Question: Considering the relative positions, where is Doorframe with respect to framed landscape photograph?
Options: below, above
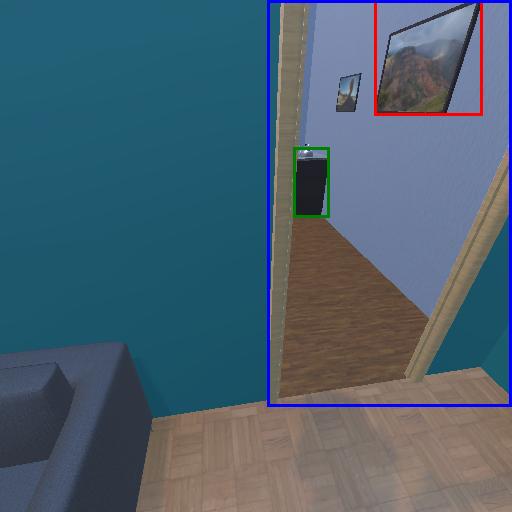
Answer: below